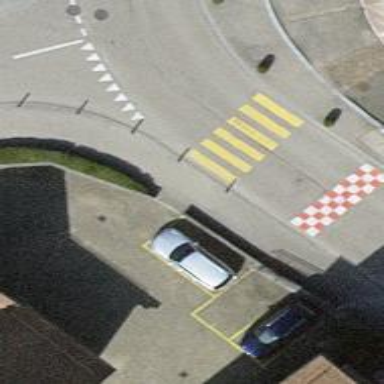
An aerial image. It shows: Zebra crossing on the road.